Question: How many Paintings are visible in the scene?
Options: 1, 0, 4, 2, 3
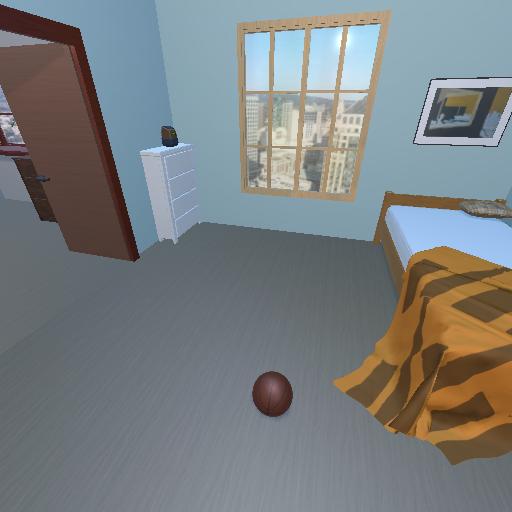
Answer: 1